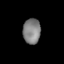
Tissue: skin
Cell type: Epithelial cells
Senescence score: 0.7162
Nuclear area (px): 432
Mean DAPI intensity: 129.88